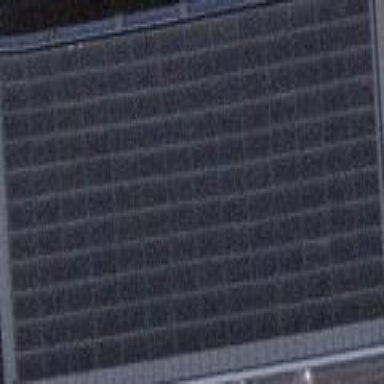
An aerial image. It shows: Solar power generator utilizing photovoltaic technology with solar photovoltaic panels.